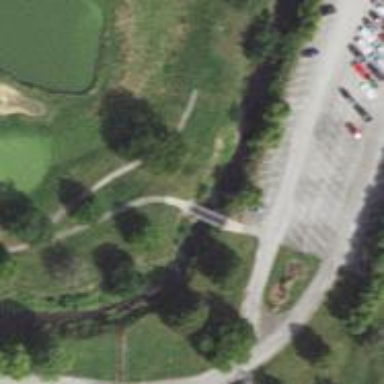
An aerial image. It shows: Path on bridge over golf course.